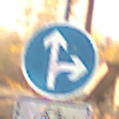
Verkehrszeichen: VorgeschriebeneFahrtrichtungGeradeausOderRechts
Zusatzzeichen unten: EinspurigeFahrzeugeFrei5
Umgebung: Roofed, Suburban
Tageszeit: SunriseSunset
Wetter: Clear
Licht: Natural
Jahreszeit: NotSpecified
Kontrast: MediumContrast